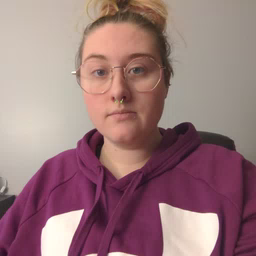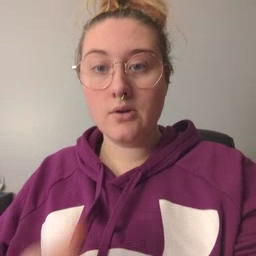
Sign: girl